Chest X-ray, PA view. Patient: 59 years old, sex F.
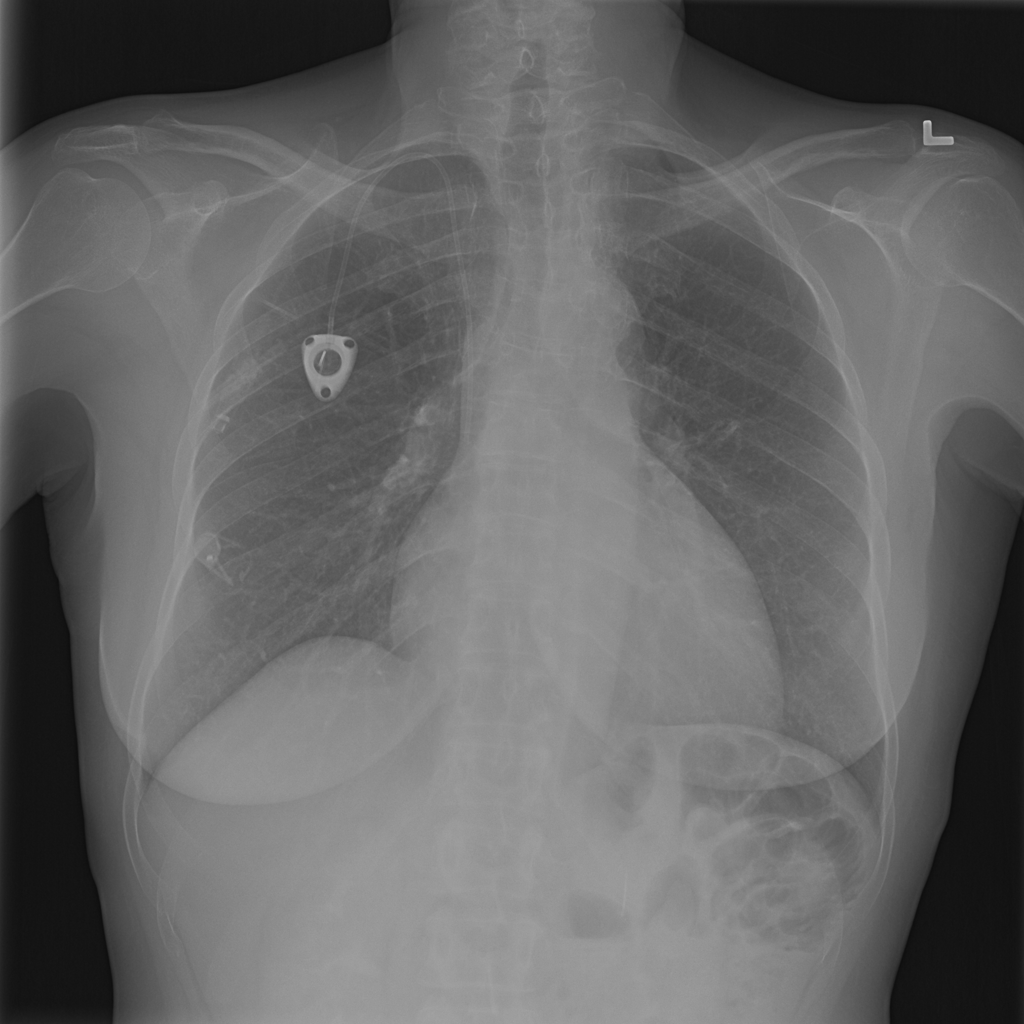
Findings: No Finding